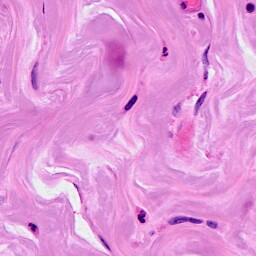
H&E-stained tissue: Breast